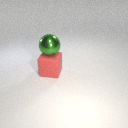
large green metal sphere above large red rubber cube